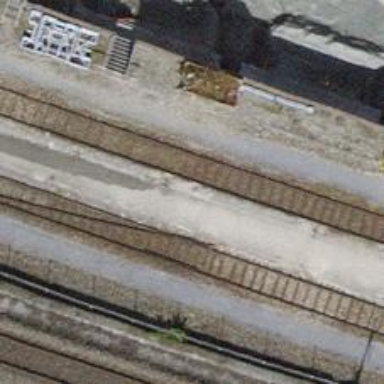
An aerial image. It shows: Single railway spur track.